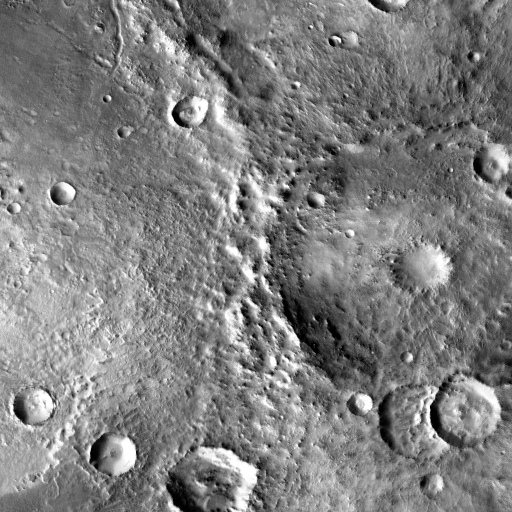
Crater classes present: Background, Other, Layered, Secondary